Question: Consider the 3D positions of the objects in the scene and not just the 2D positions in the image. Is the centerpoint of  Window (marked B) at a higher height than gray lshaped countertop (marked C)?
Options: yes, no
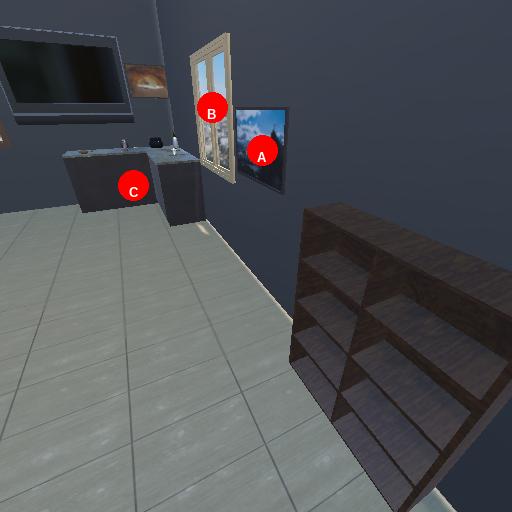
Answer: yes